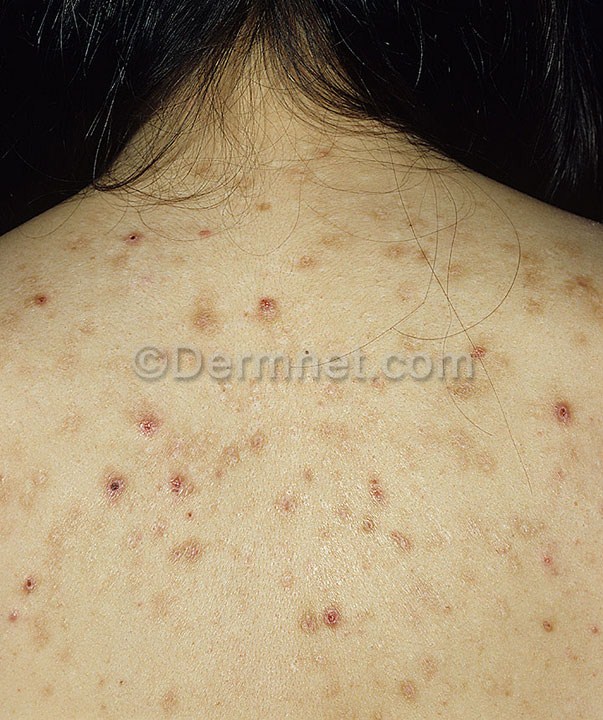
Disease: Acne and Rosacea Photos